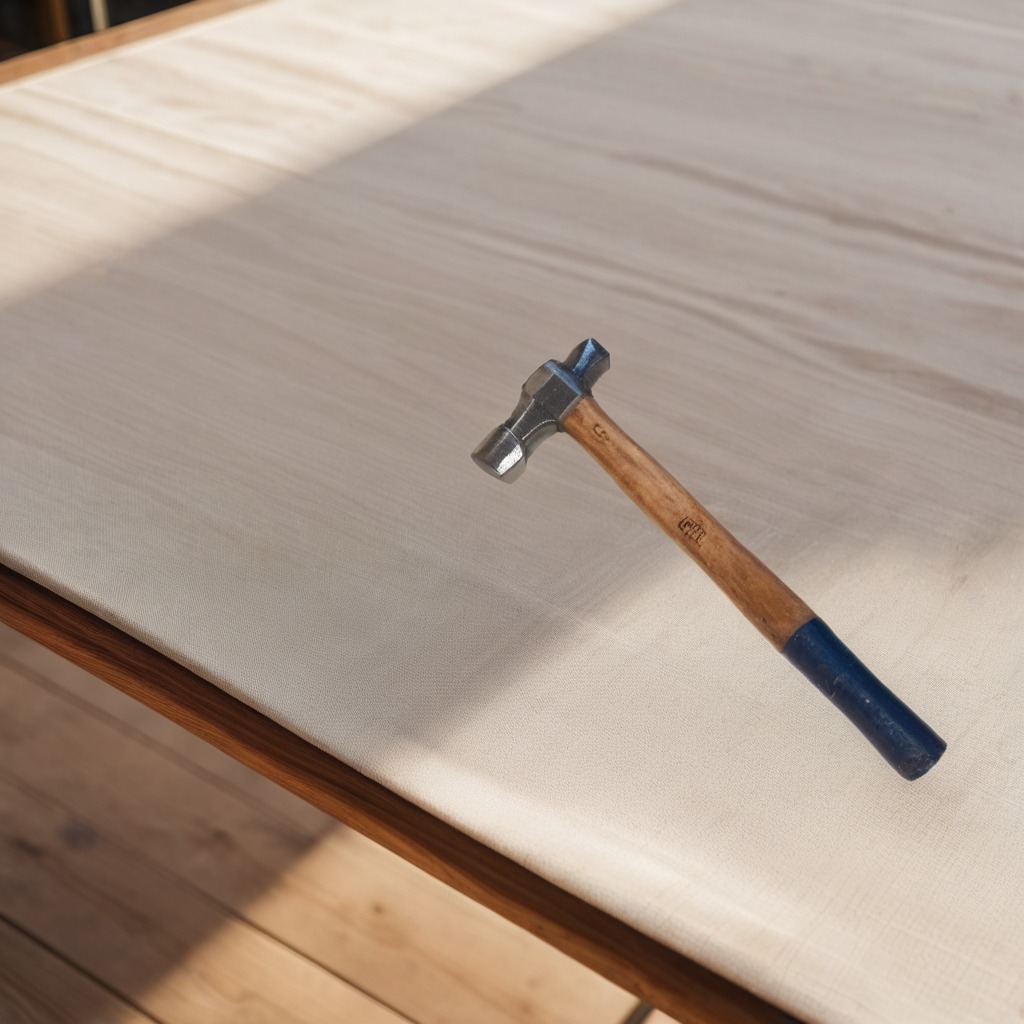
A hammer lies on a wooden table.